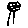
Label: tree